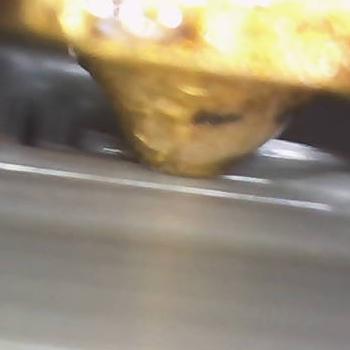
Flow rate: 300%